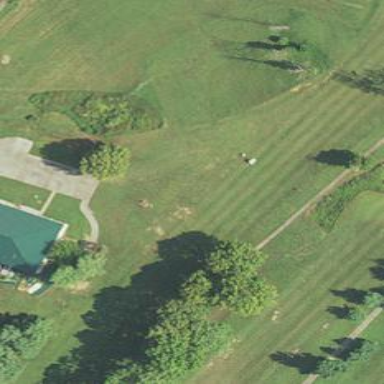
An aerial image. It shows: Grassy area designated as golf fairway.